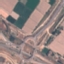
Label: Highway